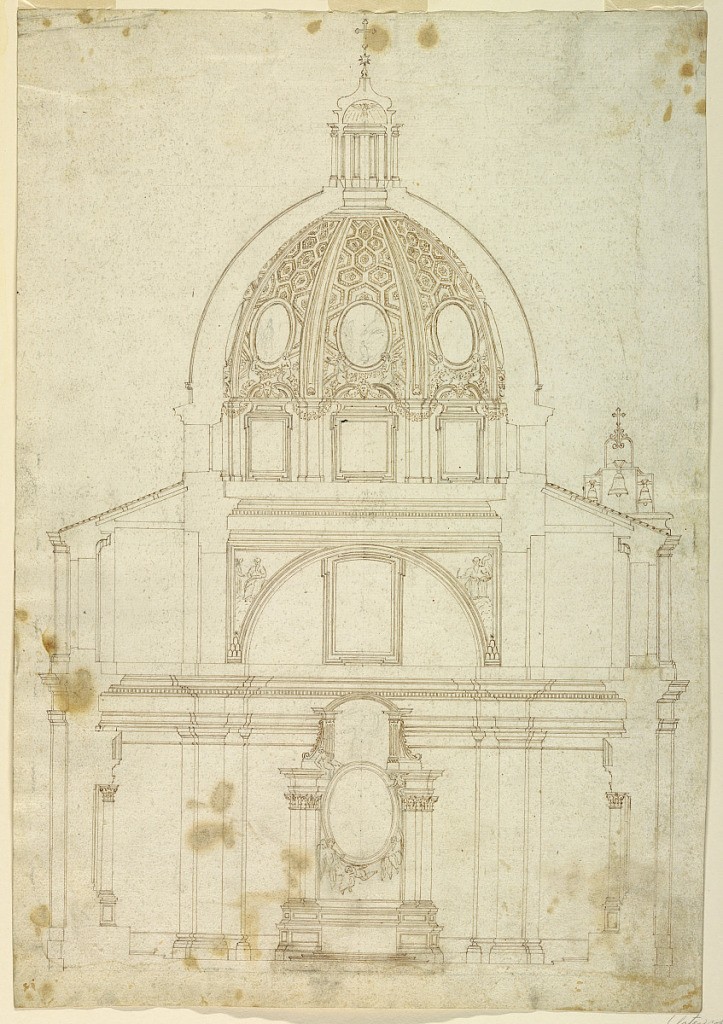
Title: Cross section of church of S. Tommaso da Villanova
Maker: Giovanni Lorenzo Bernini, 1598 – 1680
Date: ca. 1655–67
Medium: Pencil, pen, and bistre ink on paper
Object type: Drawing
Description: Cross section of a church with a cupola, S. Tommaso da Villanova at Castelgandolfo. The altar with the frame of an oval painting supported by angels. Above the entablature the star and mountains, charges of the coat of arms of Pope Alexander VII. Two evangelists sitting upon clouds. On the roof, at right, the bell gables.